Question: I've made a clean install of Wordpress on my server and added WooCommerce plugin. Now, some of the pages in the admin panel doesn't display correctly (Dashboard, Media, WooCommerce, etc.).

This is a clean install, only WooCommerce plugin is active.
Do you have any idea why this is happening?
Thanks
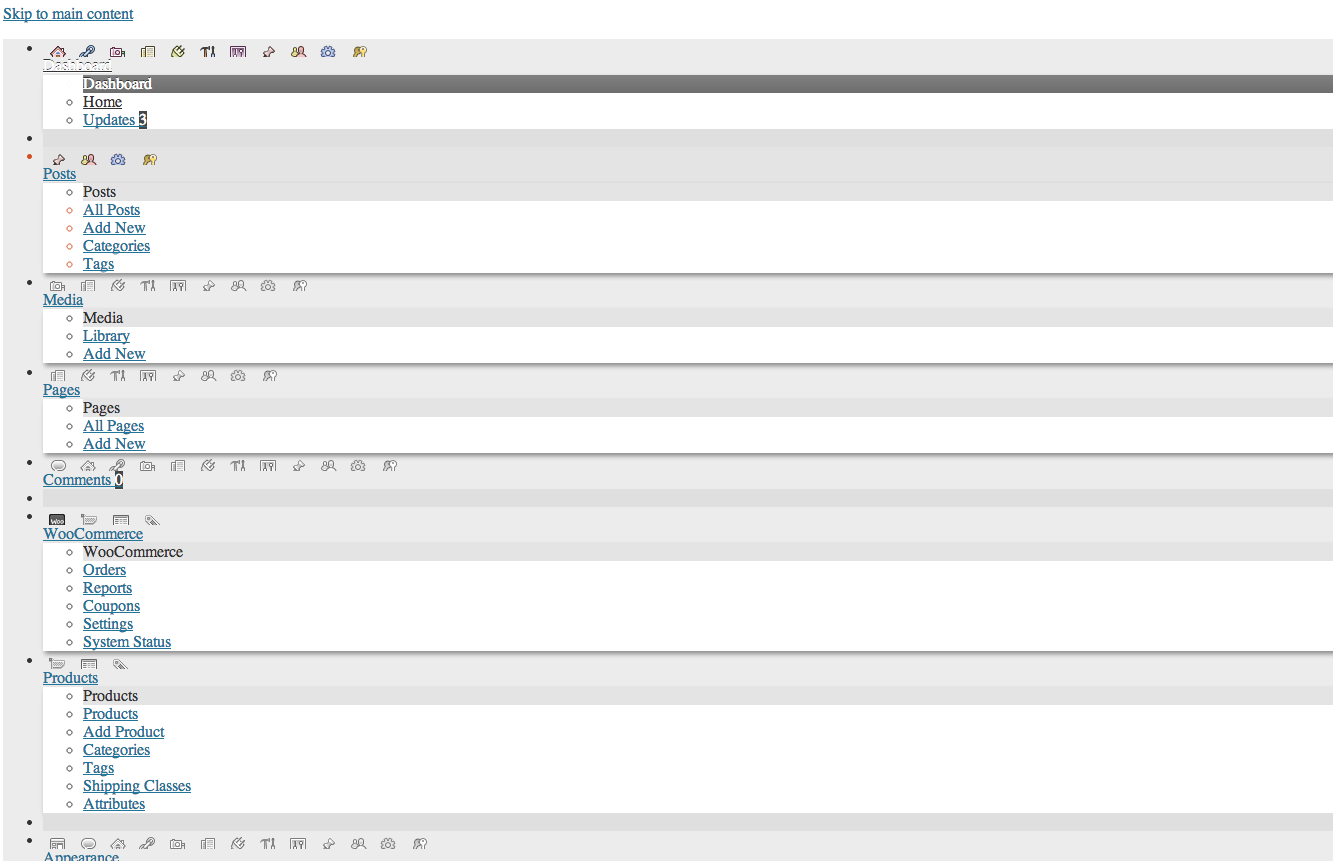
Answer: Ok so there is VERY little information to go on here so here is the general "Wordpress Broke" debugging guide.
1. Disable WooCommerce and see if Wordpress goes back to normal. If this is the case then you have to Reinstall WooCommerce. This is where http://docs.woothemes.com/document/known-conflicts would come in handy
2. If it is still broken without any plugins then you have to check your directory permissions, file structure, and URL Structure.
99% of the time chrome devtools will be your best friend for debuging these problems. It looks like you are not loading some of the core CSS files so lets look to see if you have a a 404, 403, or 500 error when chrome requests them.
1. Open up chrome and go to the Wordpress admin
2. Right click anywhere on the page and "Inspect Element"
3. Look for the red error icon on the right side (top/bottom) and click it to expend the console.
4. You will probably see the failed requests in there. Make sure the requests are for the correct urls, such as: http://yourdomain.com/wp-admin/load-styles.php or http://yourdomain.com/wp-includes/js/thickbox/thickbox.css
5. If that are valid URLs and you have verified that the files exist on the server then you have to check directory permissions: http://codex.wordpress.org/Changing_File_Permissions
Best wishes, let me know how it goes